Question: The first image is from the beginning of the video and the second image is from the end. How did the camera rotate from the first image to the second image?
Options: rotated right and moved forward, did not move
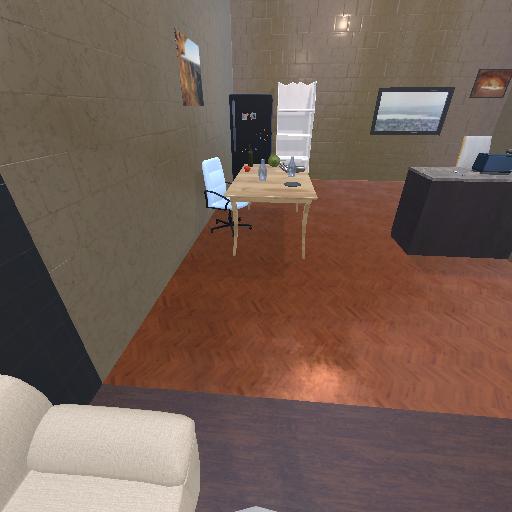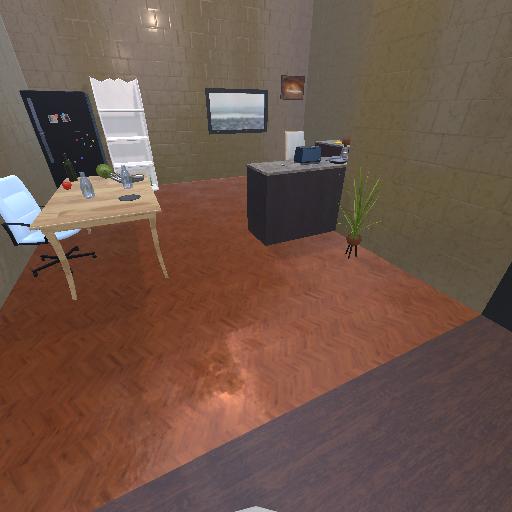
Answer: rotated right and moved forward